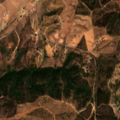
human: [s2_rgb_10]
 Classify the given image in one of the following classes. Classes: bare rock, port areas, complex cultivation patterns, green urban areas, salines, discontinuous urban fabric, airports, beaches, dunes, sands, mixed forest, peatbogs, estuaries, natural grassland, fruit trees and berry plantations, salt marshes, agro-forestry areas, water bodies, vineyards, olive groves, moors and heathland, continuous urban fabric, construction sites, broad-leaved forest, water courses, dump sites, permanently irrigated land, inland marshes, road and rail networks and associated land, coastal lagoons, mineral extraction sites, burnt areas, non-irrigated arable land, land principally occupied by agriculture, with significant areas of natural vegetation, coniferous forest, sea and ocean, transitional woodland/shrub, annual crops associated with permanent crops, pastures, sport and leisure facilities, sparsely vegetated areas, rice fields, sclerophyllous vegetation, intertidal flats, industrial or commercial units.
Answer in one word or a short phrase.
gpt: non-irrigated arable land, broad-leaved forest